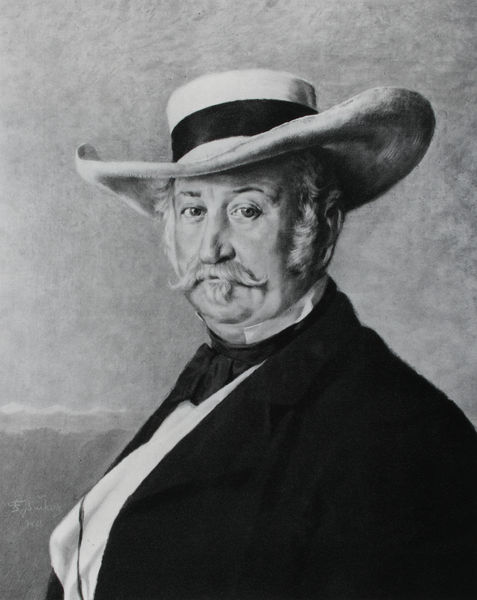
Titel: "General" J.-A. Sutter
Künstler: Frank Buchser
Standort: Solothurn
Institution: Kunstmuseum
Schlagwörter: gemälde, mann, schatten, weiß, ausschnitt, geschwungen, grau, hell, hintergrund, hut, licht, mund, nase, ohr, schwarz, zeichnung, blick, schal, tuch, malerei, alt, anzug, bart, hemd, jacke, schnurrbart, augen, band, falten, kleidung, kragen, weit, bild, bildnis, hals, herr, portrait, porträt, signatur, öl, auge, haare, mantel, reich, kaufmann, augenbrauen, brustbild, england, ohren, traurig, spanien, alter mann, leere, amerika, ausdruck, hat, white, black, collar, dick, face, gray, grey, hair, nose, old, painting, profil, schnurbart, krawatte, hutband, streng, halstuch, streifen, picture, verträumt, fliege, hemdkragen, jackett, schnauzbart, schnauzer, hutkrempe, kritisch, weste, krempe, sonnenhut, foto, fotografie, fett, unterschrift, links, schwarzweiss, radierung, seite, bürger, backenbart, adeliger, koteletten, pinselduktus, schnautzer, spitzbart, kotletten, photo, halbprofil, doppelkinn, wohlhabend, man, sky, gesichtsausdruck, landscape, jakett, halsbinde, skeptisch, eyes, suit, beleibt, usa, lich, oberlippenbart, porträr, lord, drawing, fragend, black and white, bust, coat, beard, jacket, struppig, hemnd, tie, prestige, corot, person, bbart, vest, ewiss, schwarzu, eye, west, blic, south, southern, western, hend, gentleman, südamerika, lmann, korpulent, belaibt, betagt, fototgrafie, shirt, status, bow, gesichtsbehaarung, lichthöhungen, goatee, photograph, kolonialzeit, twain, bowtie, sommerhut, potrait, mustache, moustache, dellen, adressiert, buffallo bill bart, grossgrundbesitzer, unterlippenbart, sideburns, hutbinde, 19. jahrhundert, brustbilod, facial hair, tuxedo, brim, cowboy, ranch, tux, suite, ua, sklabenhändler, rancher, mustash, #jasckez, hatband, lambcjops, lambchops, fedora, soulpatch, 19. jahrhunderz, side beard